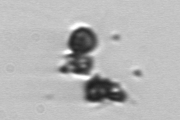
Label: Thalassiosira_TAG_external_detritus